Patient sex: F
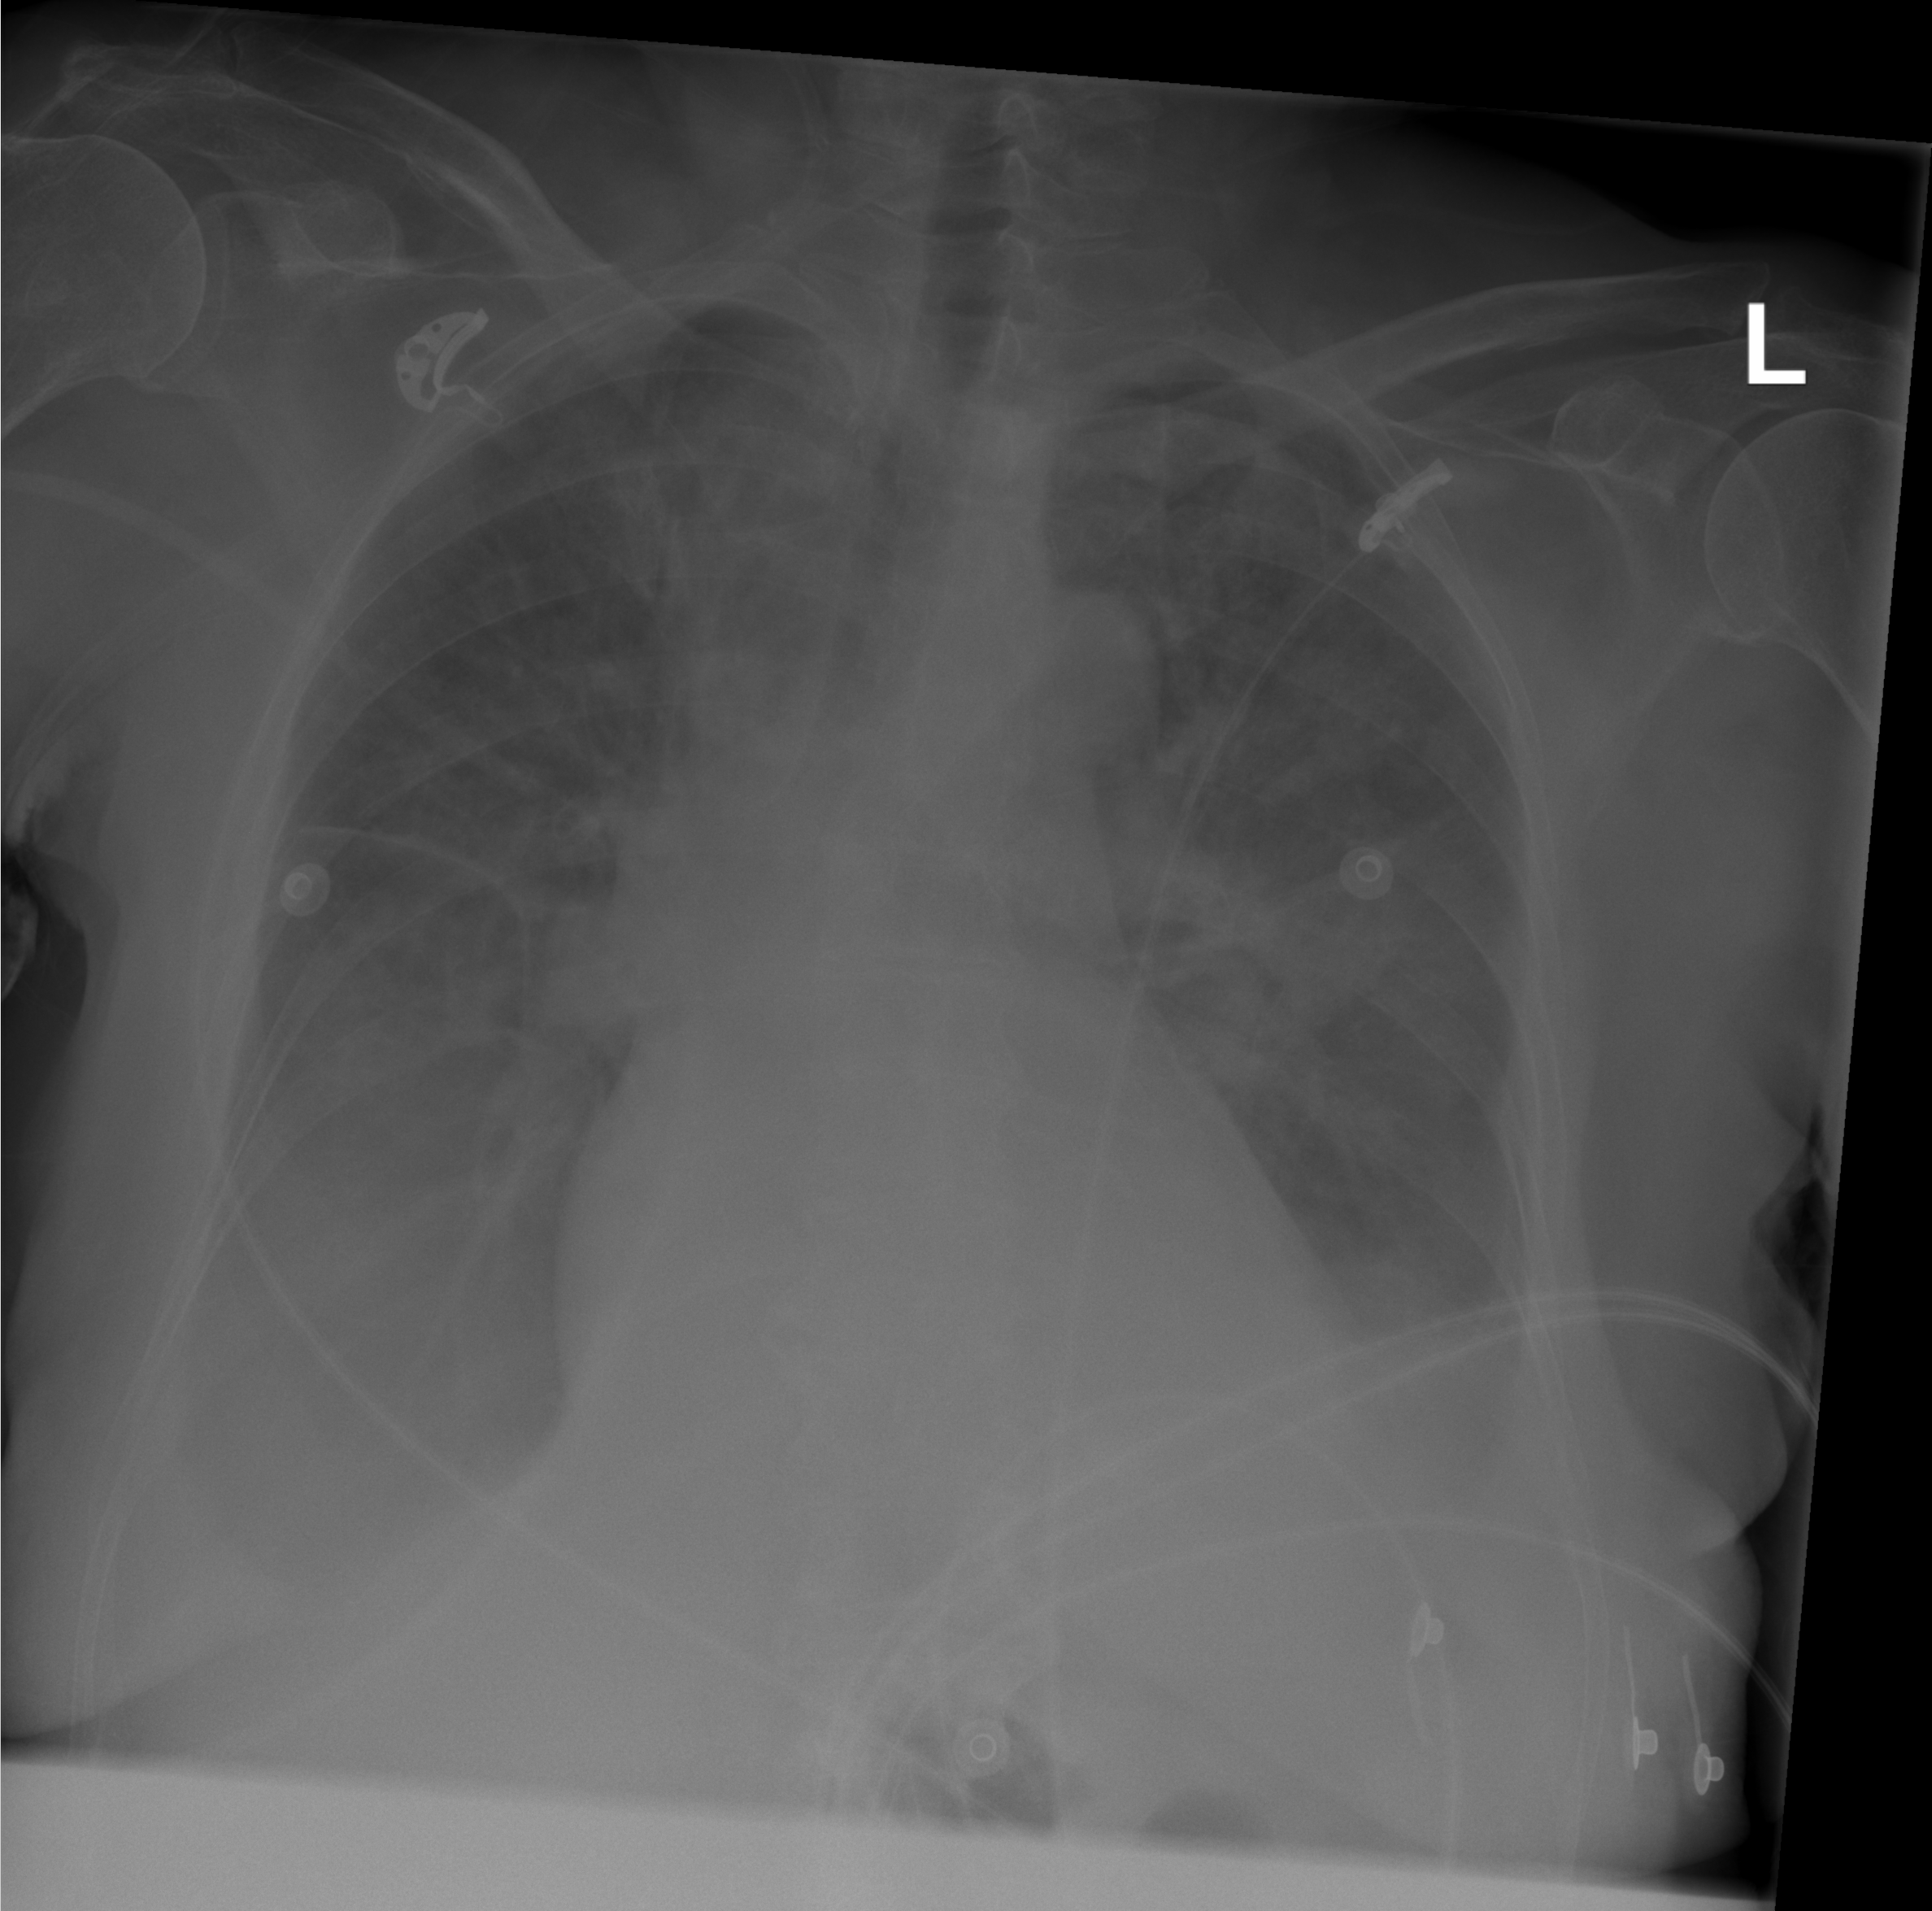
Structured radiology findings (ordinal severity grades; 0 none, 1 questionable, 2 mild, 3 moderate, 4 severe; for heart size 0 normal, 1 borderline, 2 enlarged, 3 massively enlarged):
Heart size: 1
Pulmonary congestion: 0
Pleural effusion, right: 2
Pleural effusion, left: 2
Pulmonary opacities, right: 2
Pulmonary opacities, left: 2
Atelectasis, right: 2
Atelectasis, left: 2